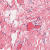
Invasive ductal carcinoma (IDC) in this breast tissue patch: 0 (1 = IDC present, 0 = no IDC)